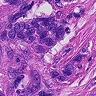
Metastatic tissue present: yes